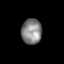
Tissue: lung
Cell type: T cells
Senescence score: 0.2302
Nuclear area (px): 504
Mean DAPI intensity: 133.437